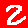
Digit: 2